Question: I want to set the gain(value of K) in the simulink block when this model is simulating.

I created a GUI contains a button and an edit text(tagged "text_box"), and the callback function of this button will set the gain by specifying the K in base work space.
'''
% --- Executes on button press in FK_button.
function FK_button_Callback(hObject, eventdata, handles)
% hObject handle to FK_button (see GCBO)
% eventdata reserved - to be defined in a future version of MATLAB
% handles structure with handles and user data (see GUIDATA)
global K;
text=get(handles.text_box, 'String');
value = str2double(text);
K = value;
'''
However, the simulink block only read the value of K in work space when I started simulation. During the simulation, if I press the button, the K value in base work space would change to the value I set, but the value of K in simulink wouldn't change.
I've also tried using set_param API to change the K in simulink by
'''
% --- Executes on button press in FK_button.
function FK_button_Callback(hObject, eventdata, handles)
% hObject handle to FK_button (see GCBO)
% eventdata reserved - to be defined in a future version of MATLAB
% handles structure with handles and user data (see GUIDATA)
global K;
text=get(handles.text_box, 'String');
value = str2double(text);
%gui_variable is the model file name
set_param('gui_variable/Gain','Gain', value);
'''
But I'll got error saying:
'''
Error using robotics_gui_2>FK_button_Callback (line 429)
Invalid setting in Gain block 'Gain' for parameter 'Gain'
'''
What can I do to alter K in simulink during simulation?
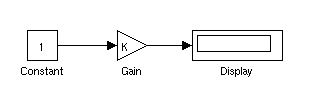
Answer: You need to call set_param to update the value used by Gain block. It does not automatically read new values from MATLAB workspace. The value you pass to set_param is a string. So you do not need to convert it to double before using it in set_param. You can also use 'set_param('gui_variable/Gain','Gain', 'K')' which will make set_param read new value of K from workspace.